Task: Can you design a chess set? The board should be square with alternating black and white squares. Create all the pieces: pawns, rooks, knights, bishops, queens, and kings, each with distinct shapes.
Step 2056:
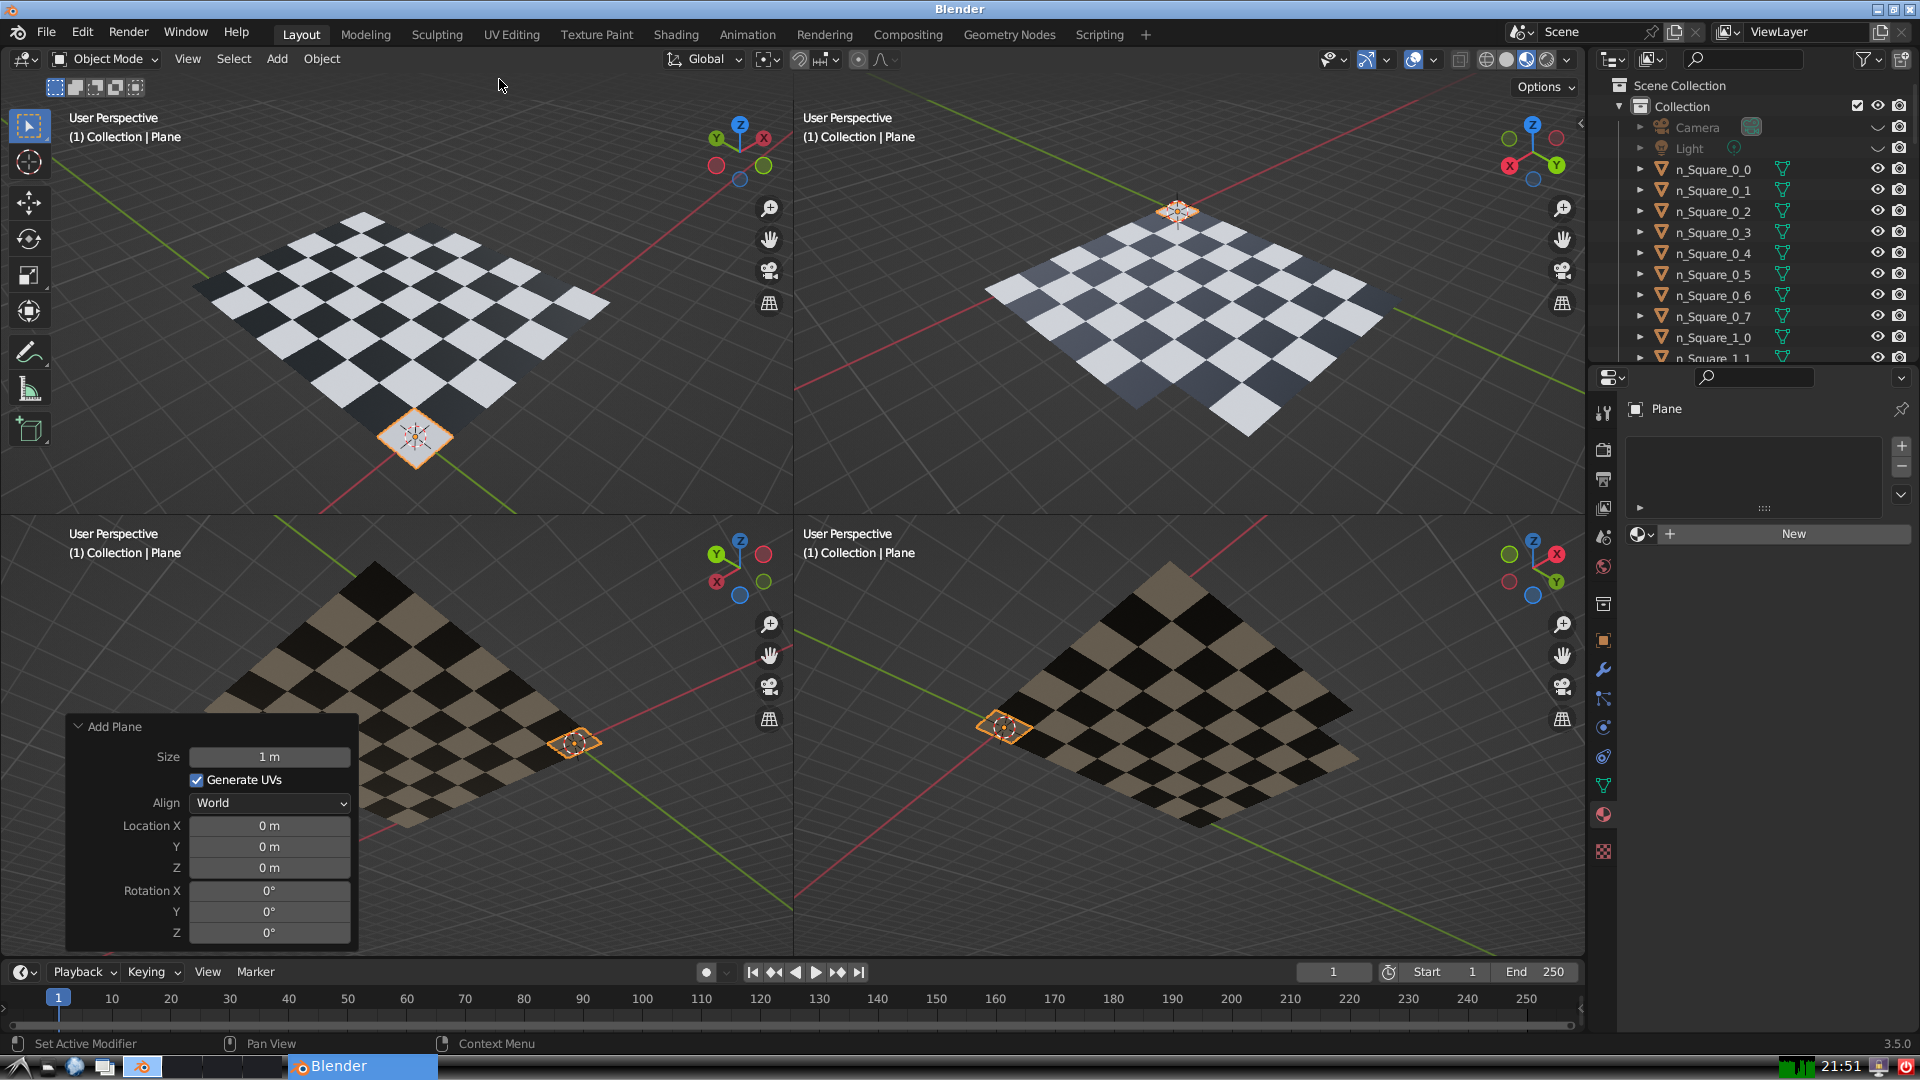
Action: {"mouse_move": [270, 758]}